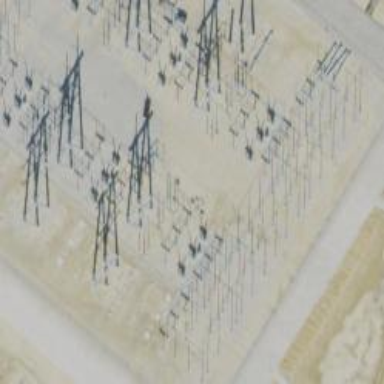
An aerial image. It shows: Switch used for power control.